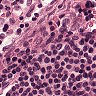
Metastatic tissue present: no